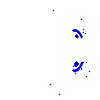
Particle: electron